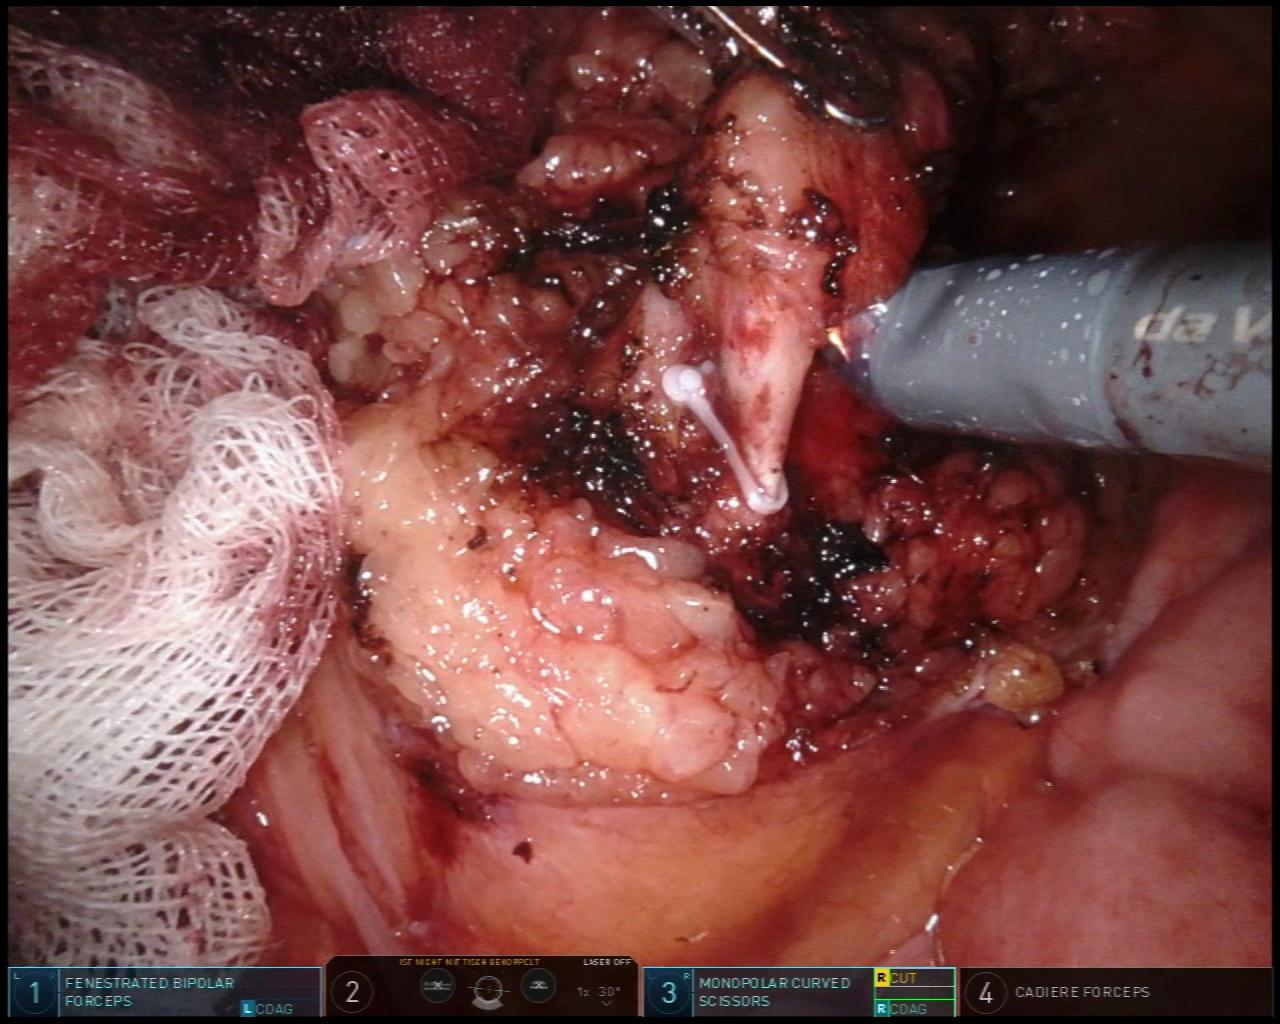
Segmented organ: inferior_mesenteric_artery
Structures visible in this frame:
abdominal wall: no
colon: no
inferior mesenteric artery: yes
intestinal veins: no
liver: no
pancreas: no
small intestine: yes
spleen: no
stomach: no
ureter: no
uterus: no
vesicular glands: no